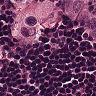
Metastatic tissue present: yes